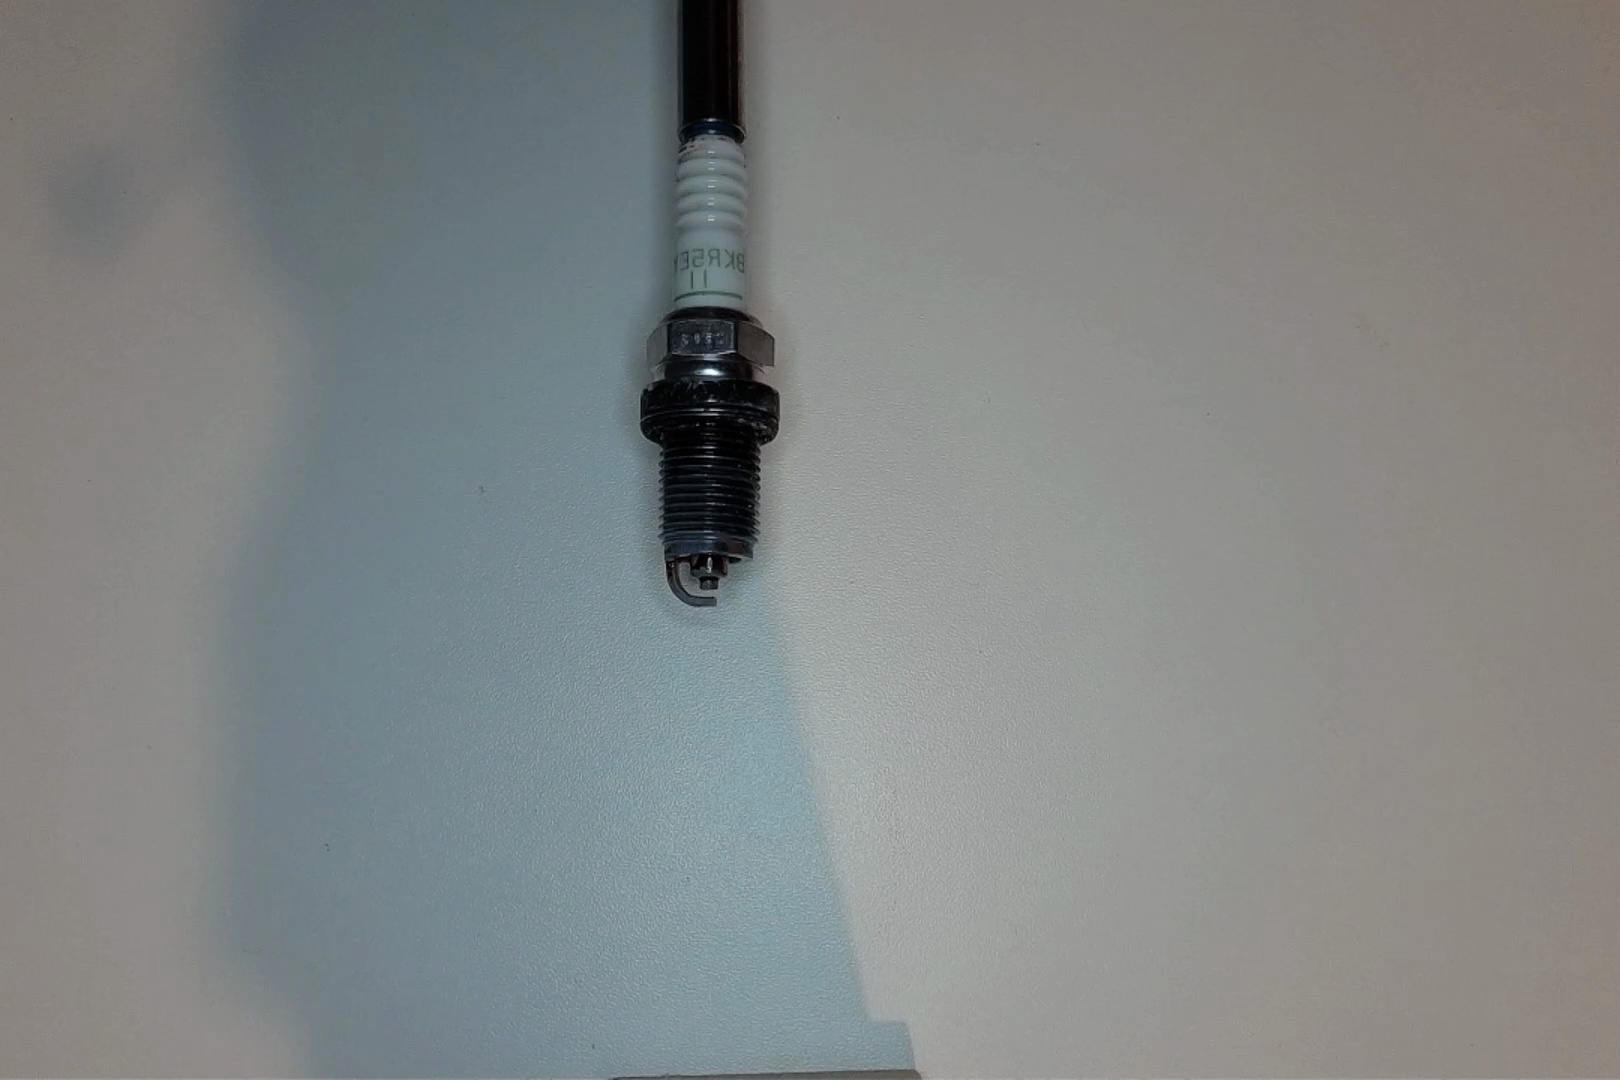
Label: anomaly